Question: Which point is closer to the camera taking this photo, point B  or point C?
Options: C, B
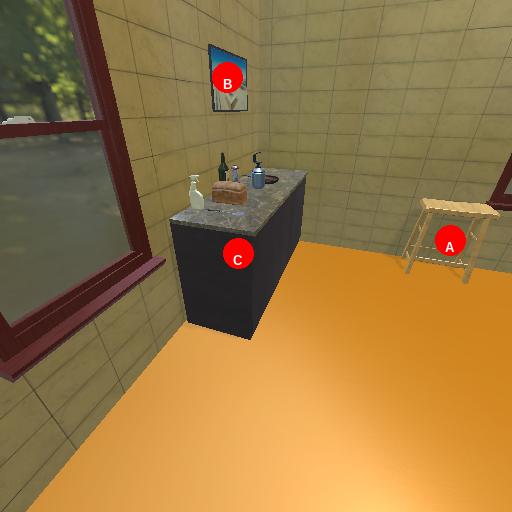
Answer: C